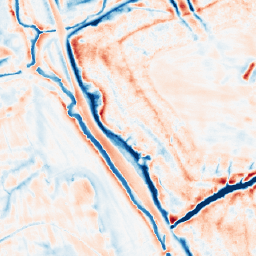
Category: edge_preserving
Decomposition family: bilateral
Decomposition parameters: d: 21
sigma_color: 100
sigma_space: 50
Upsampling method: area
Upsampling parameters: scale: 2
Upsampling scale: 2